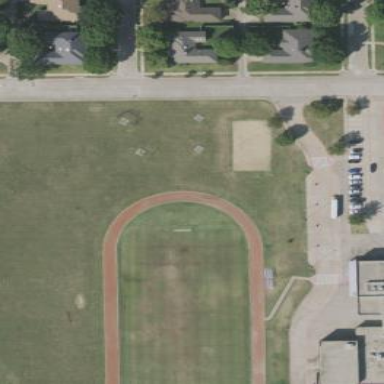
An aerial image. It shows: Grass pitch used for American football.